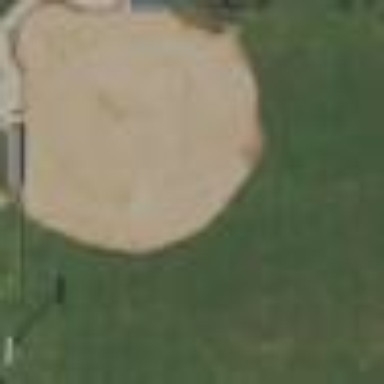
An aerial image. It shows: Baseball pitch for leisure land.